Interaction volume radius: 10 \u00c5
Interaction volume height: 15 \u00c5
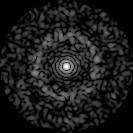
Disorder parameter: 0.8427